Question: Game Rule: Clicking a light toggles itself and its adjacent (up, down, left, right) lights. What is the minimum number of clicks required to turn off all the lights?
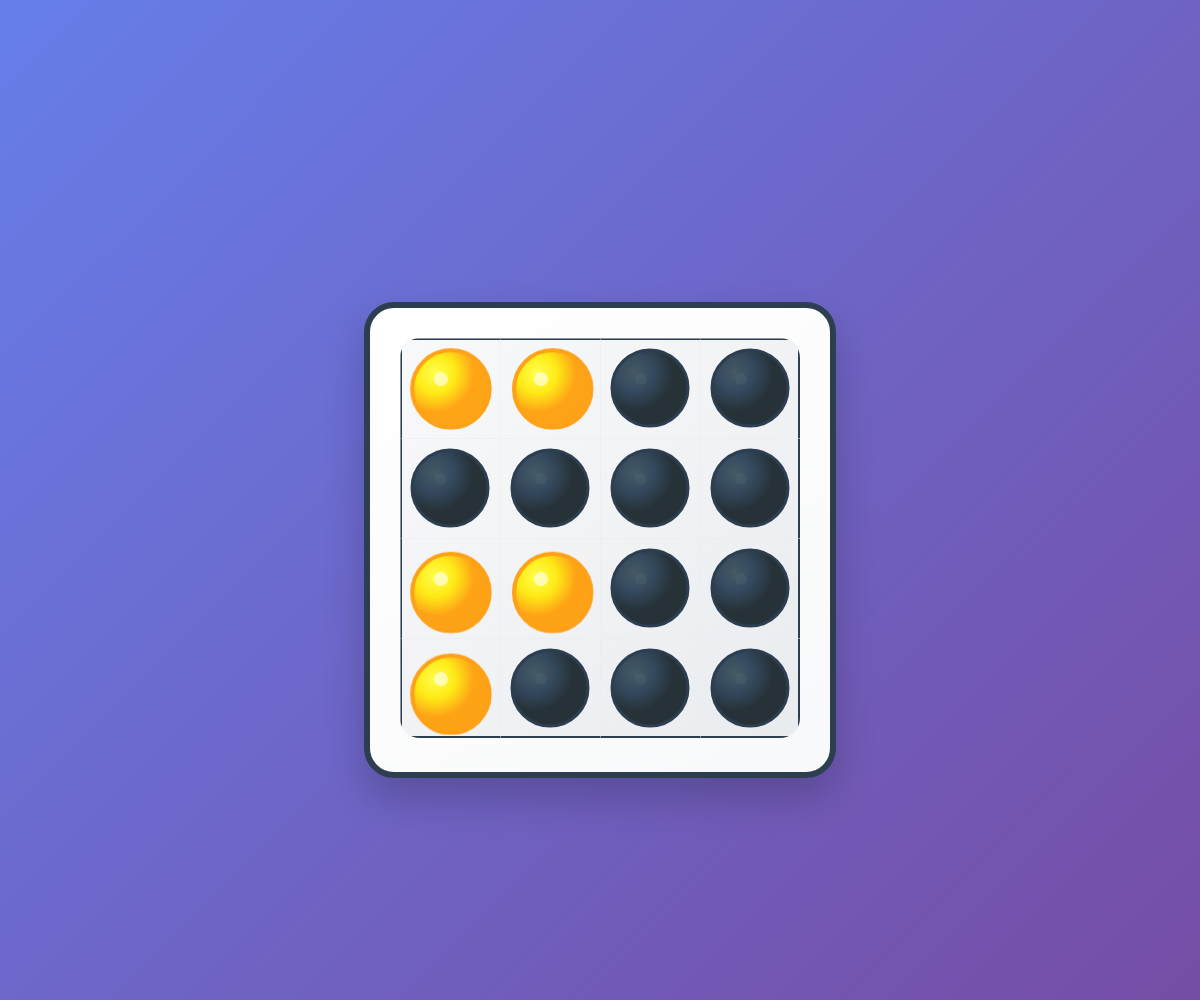
Answer: 2